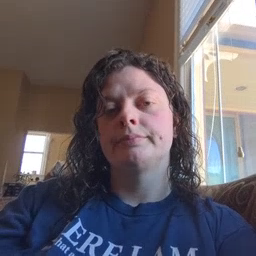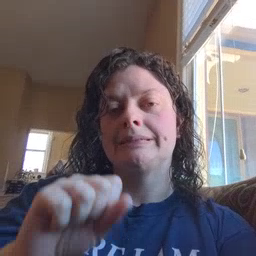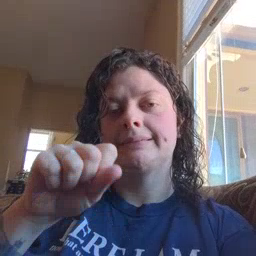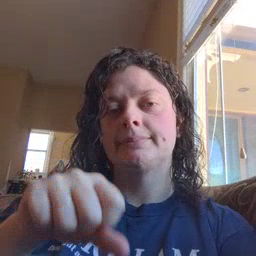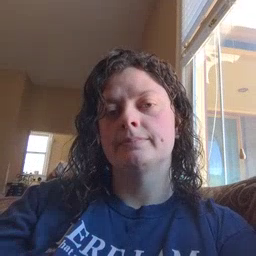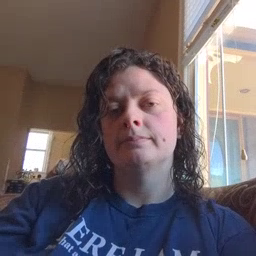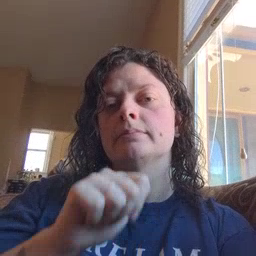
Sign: yes